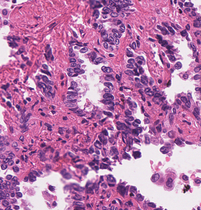
Tumor epithelial tissue: yes
Tumor-associated stroma tissue: yes
Normal tissue: no